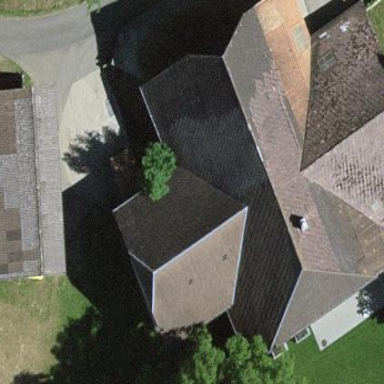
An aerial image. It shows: Farm building.